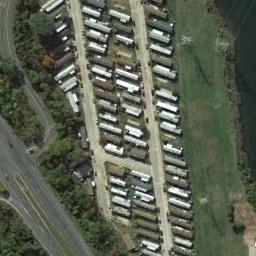
Label: residential